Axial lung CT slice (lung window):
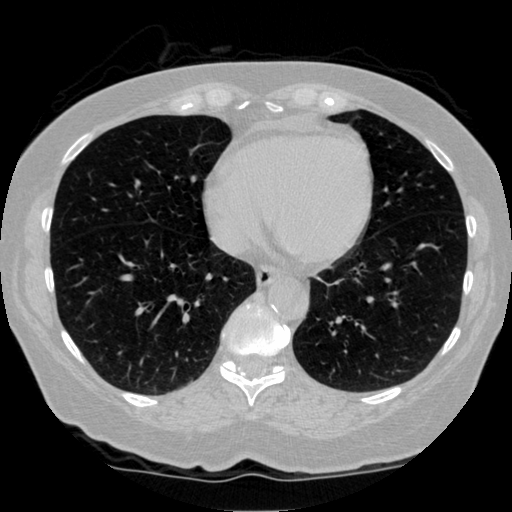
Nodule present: no